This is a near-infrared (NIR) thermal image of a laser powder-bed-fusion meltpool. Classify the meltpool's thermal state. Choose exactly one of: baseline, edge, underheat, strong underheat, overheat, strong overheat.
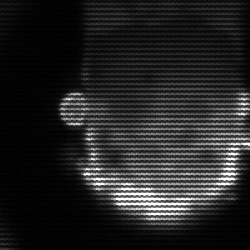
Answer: baseline